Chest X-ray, AP view. Patient: 57 years old, sex M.
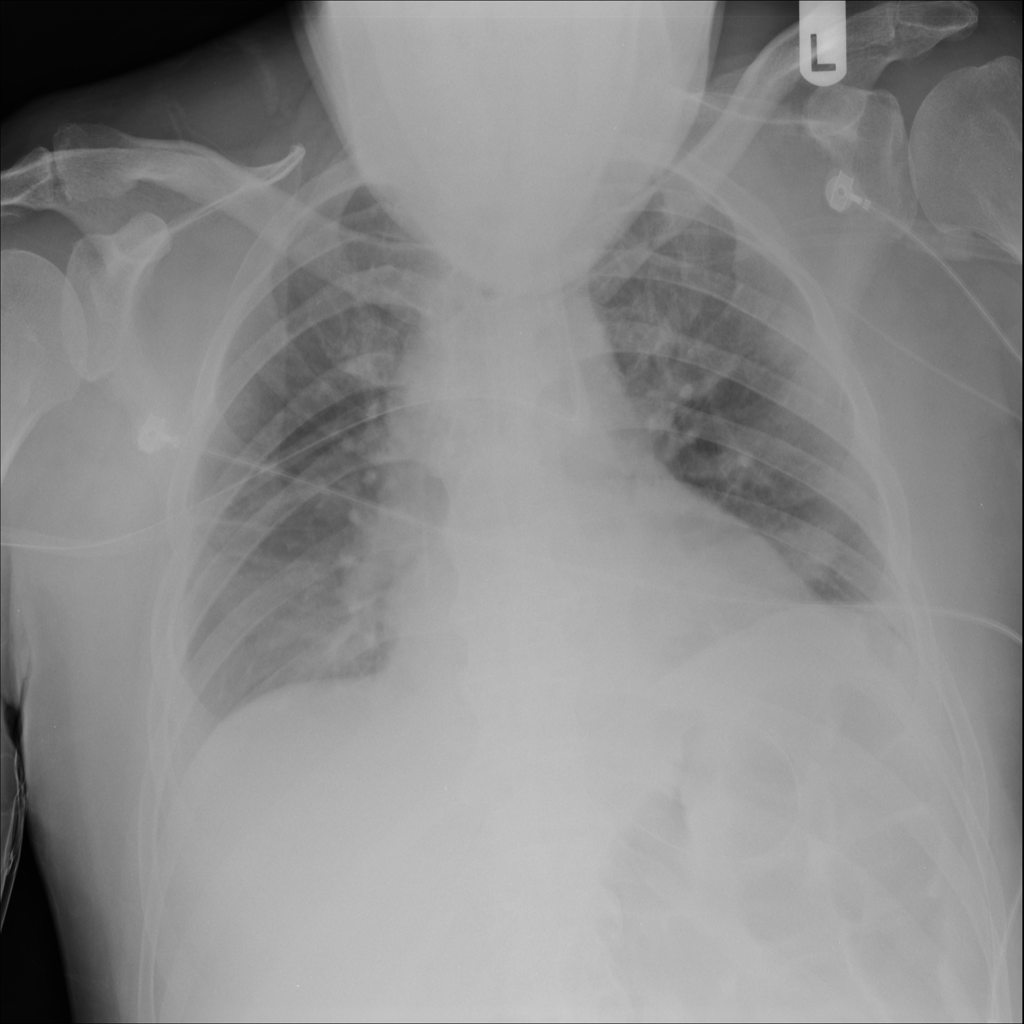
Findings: No Finding